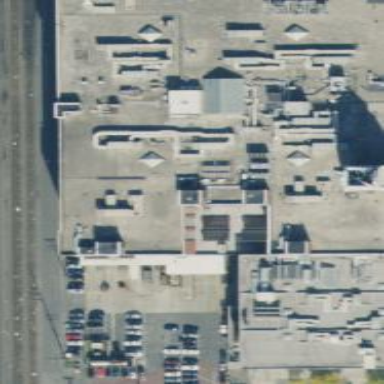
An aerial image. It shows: Commercial building.